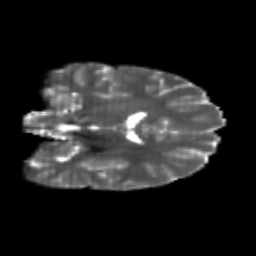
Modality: T2w
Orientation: coronal
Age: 20
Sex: male
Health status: healthy
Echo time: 0.074 s